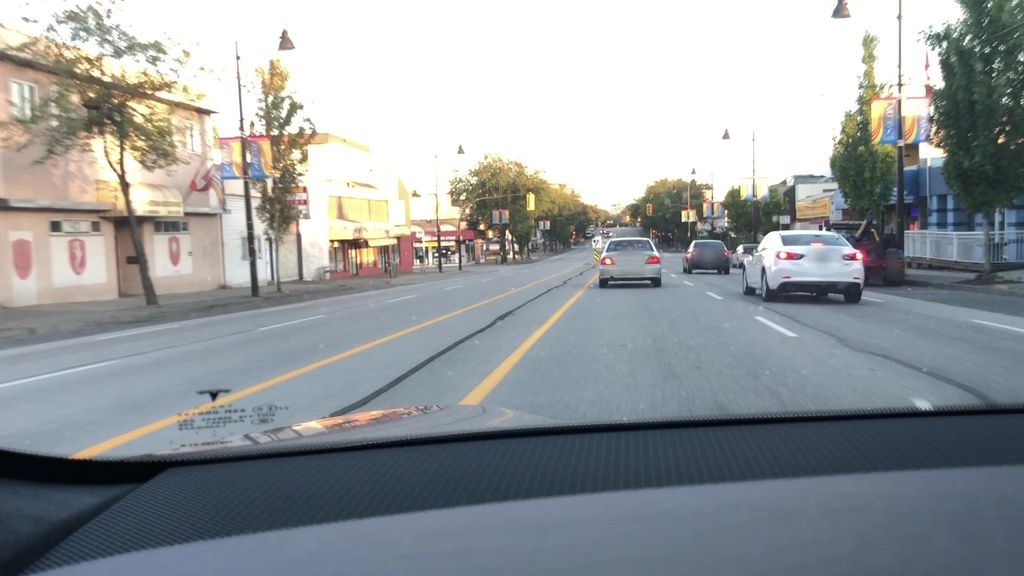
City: vancouver